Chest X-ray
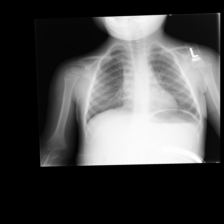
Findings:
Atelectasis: negative
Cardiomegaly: negative
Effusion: negative
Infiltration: negative
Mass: negative
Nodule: negative
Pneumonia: negative
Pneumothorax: negative
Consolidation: negative
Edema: negative
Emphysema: negative
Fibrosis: negative
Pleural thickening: negative
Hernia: negative